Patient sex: M
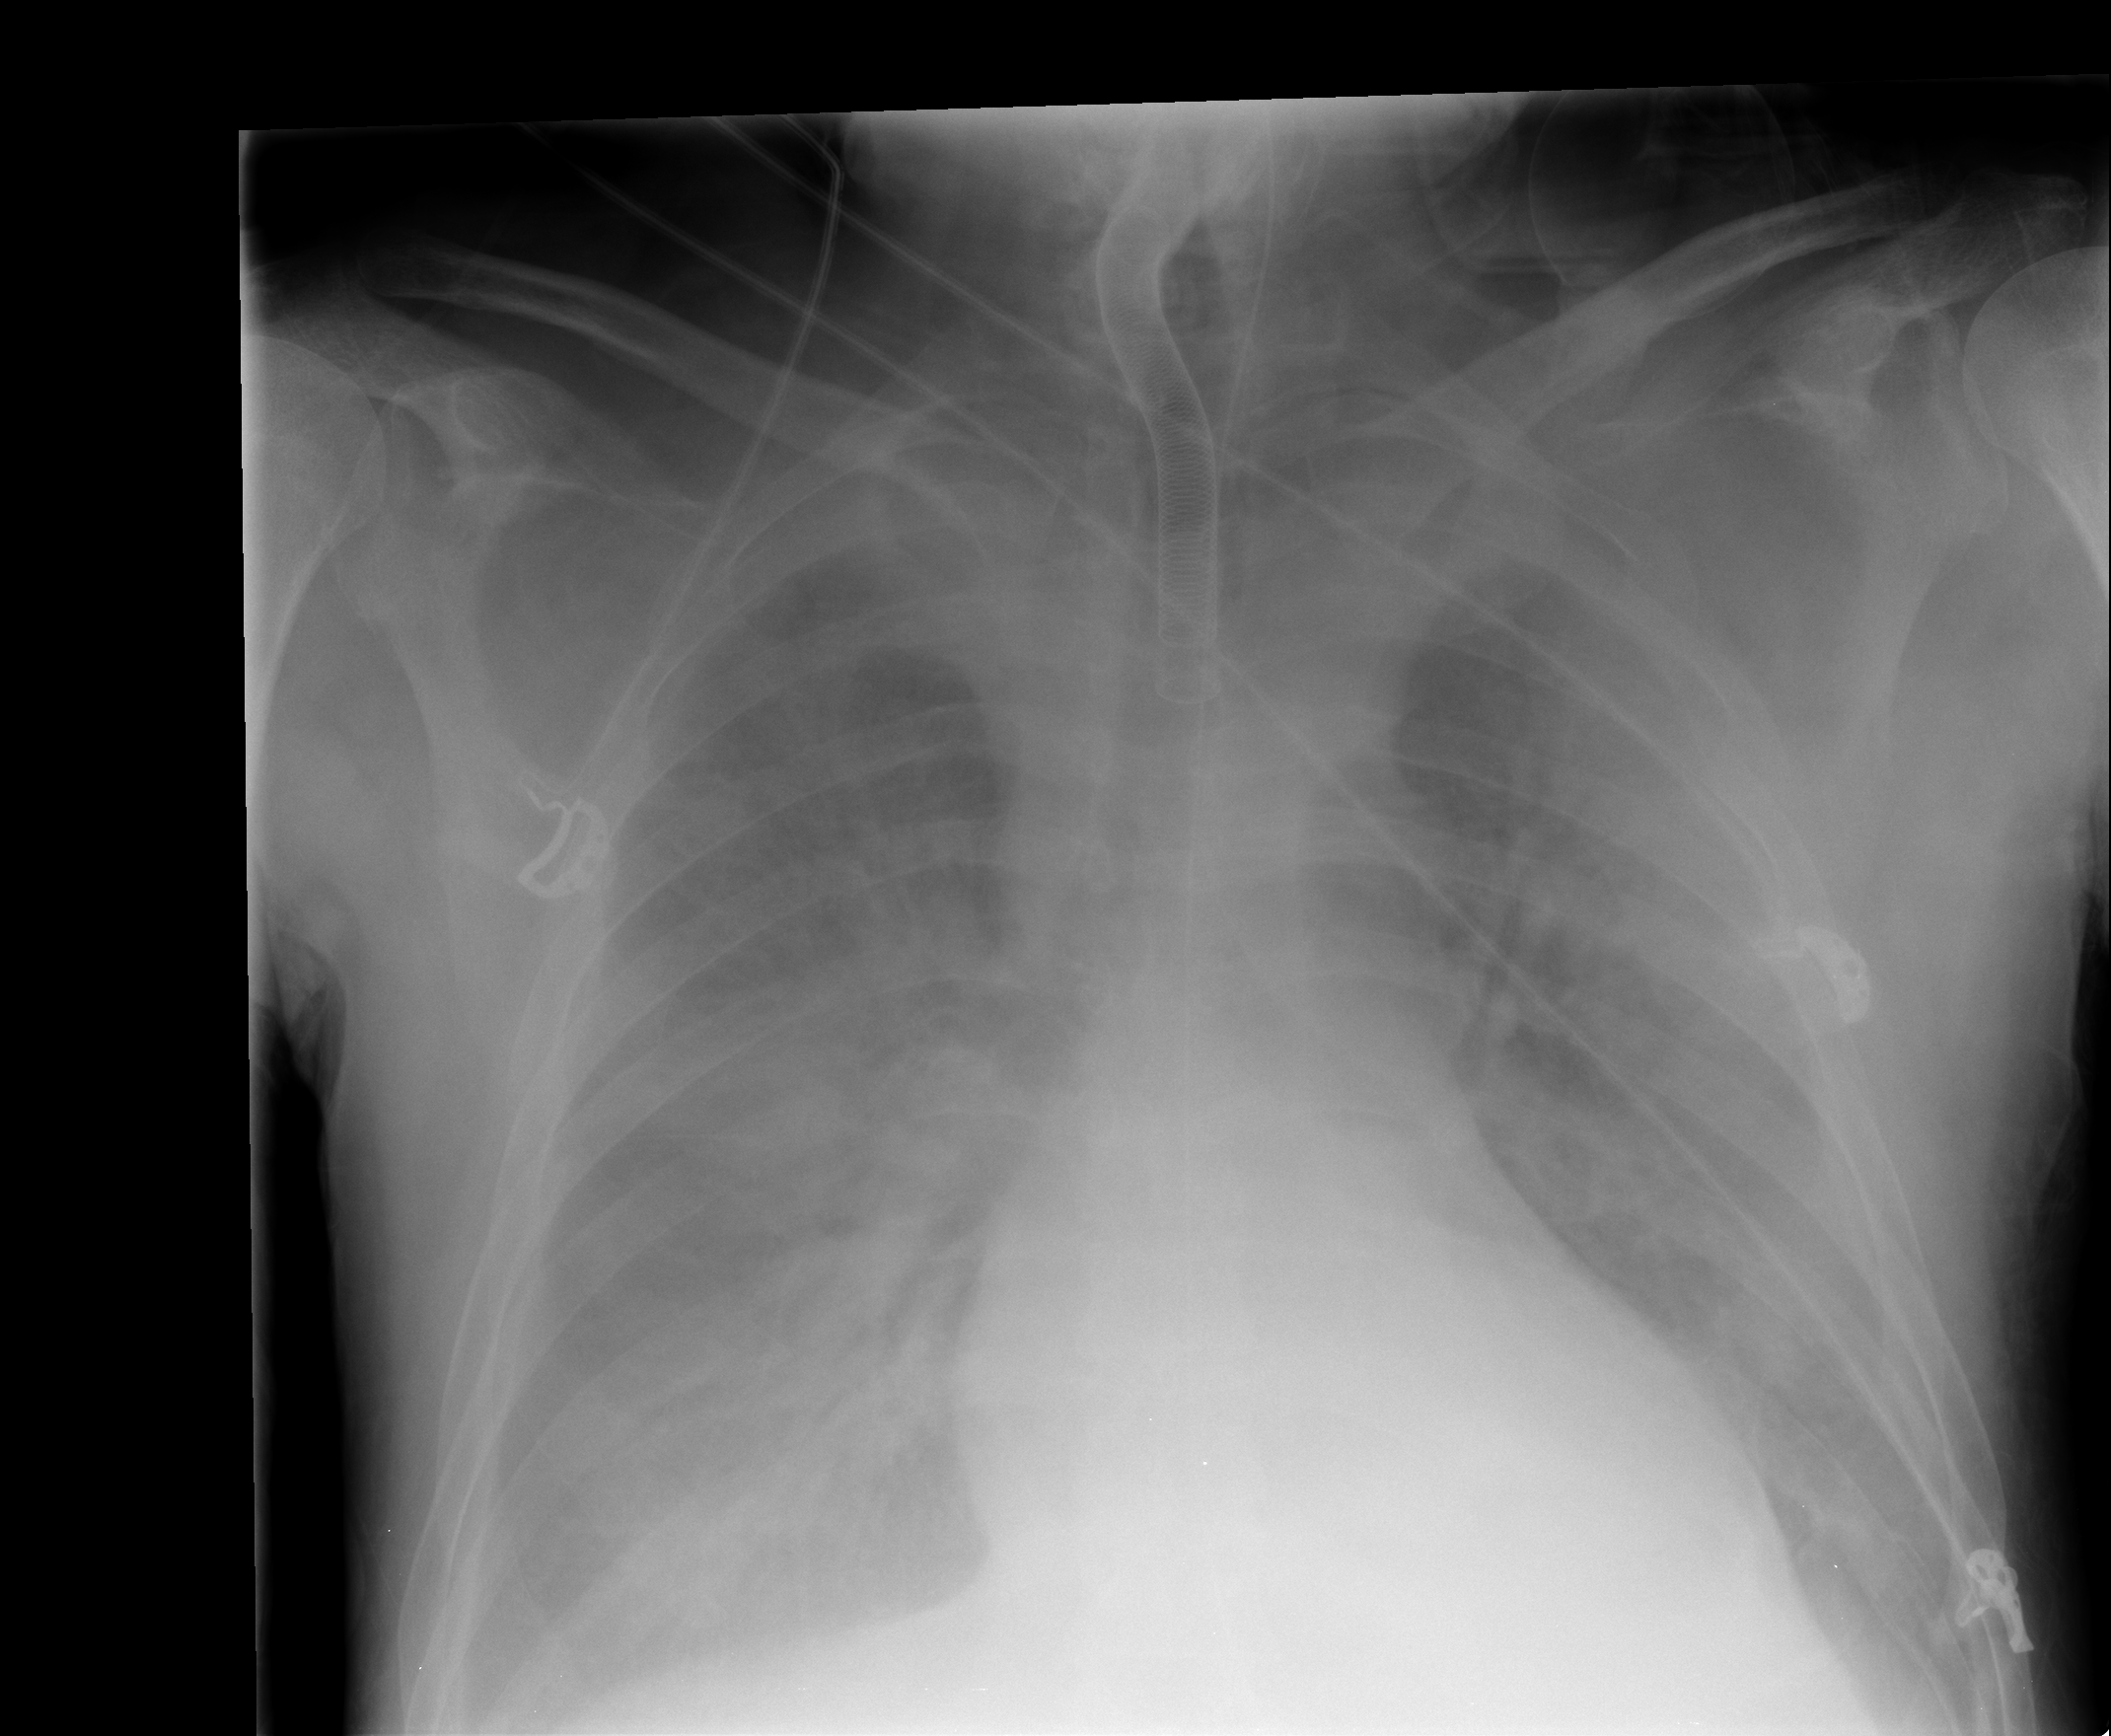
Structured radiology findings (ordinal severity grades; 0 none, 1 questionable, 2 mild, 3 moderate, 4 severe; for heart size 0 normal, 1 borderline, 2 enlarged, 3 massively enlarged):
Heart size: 0
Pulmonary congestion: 0
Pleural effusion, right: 3
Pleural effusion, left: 3
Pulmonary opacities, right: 2
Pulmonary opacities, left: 3
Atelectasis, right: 2
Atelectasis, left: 2